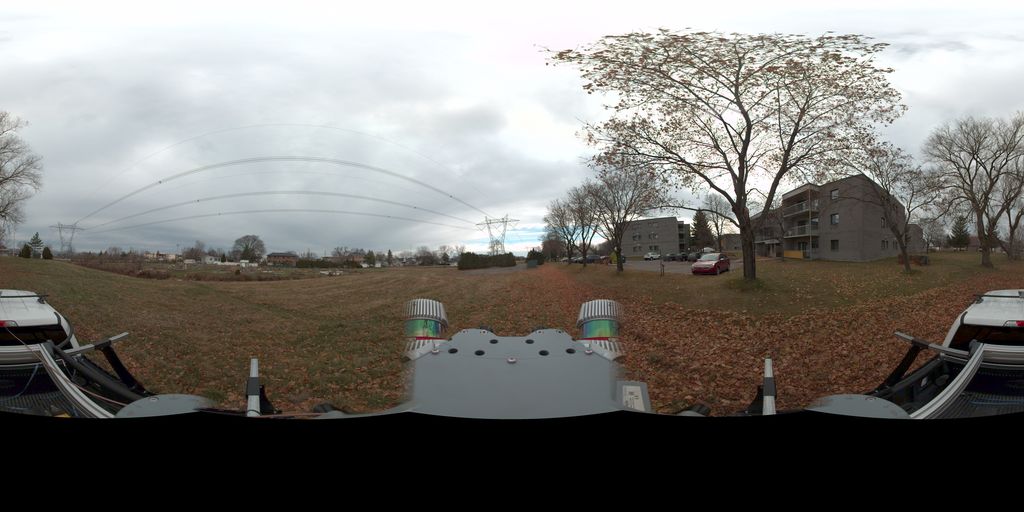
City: quebec_city